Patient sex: M
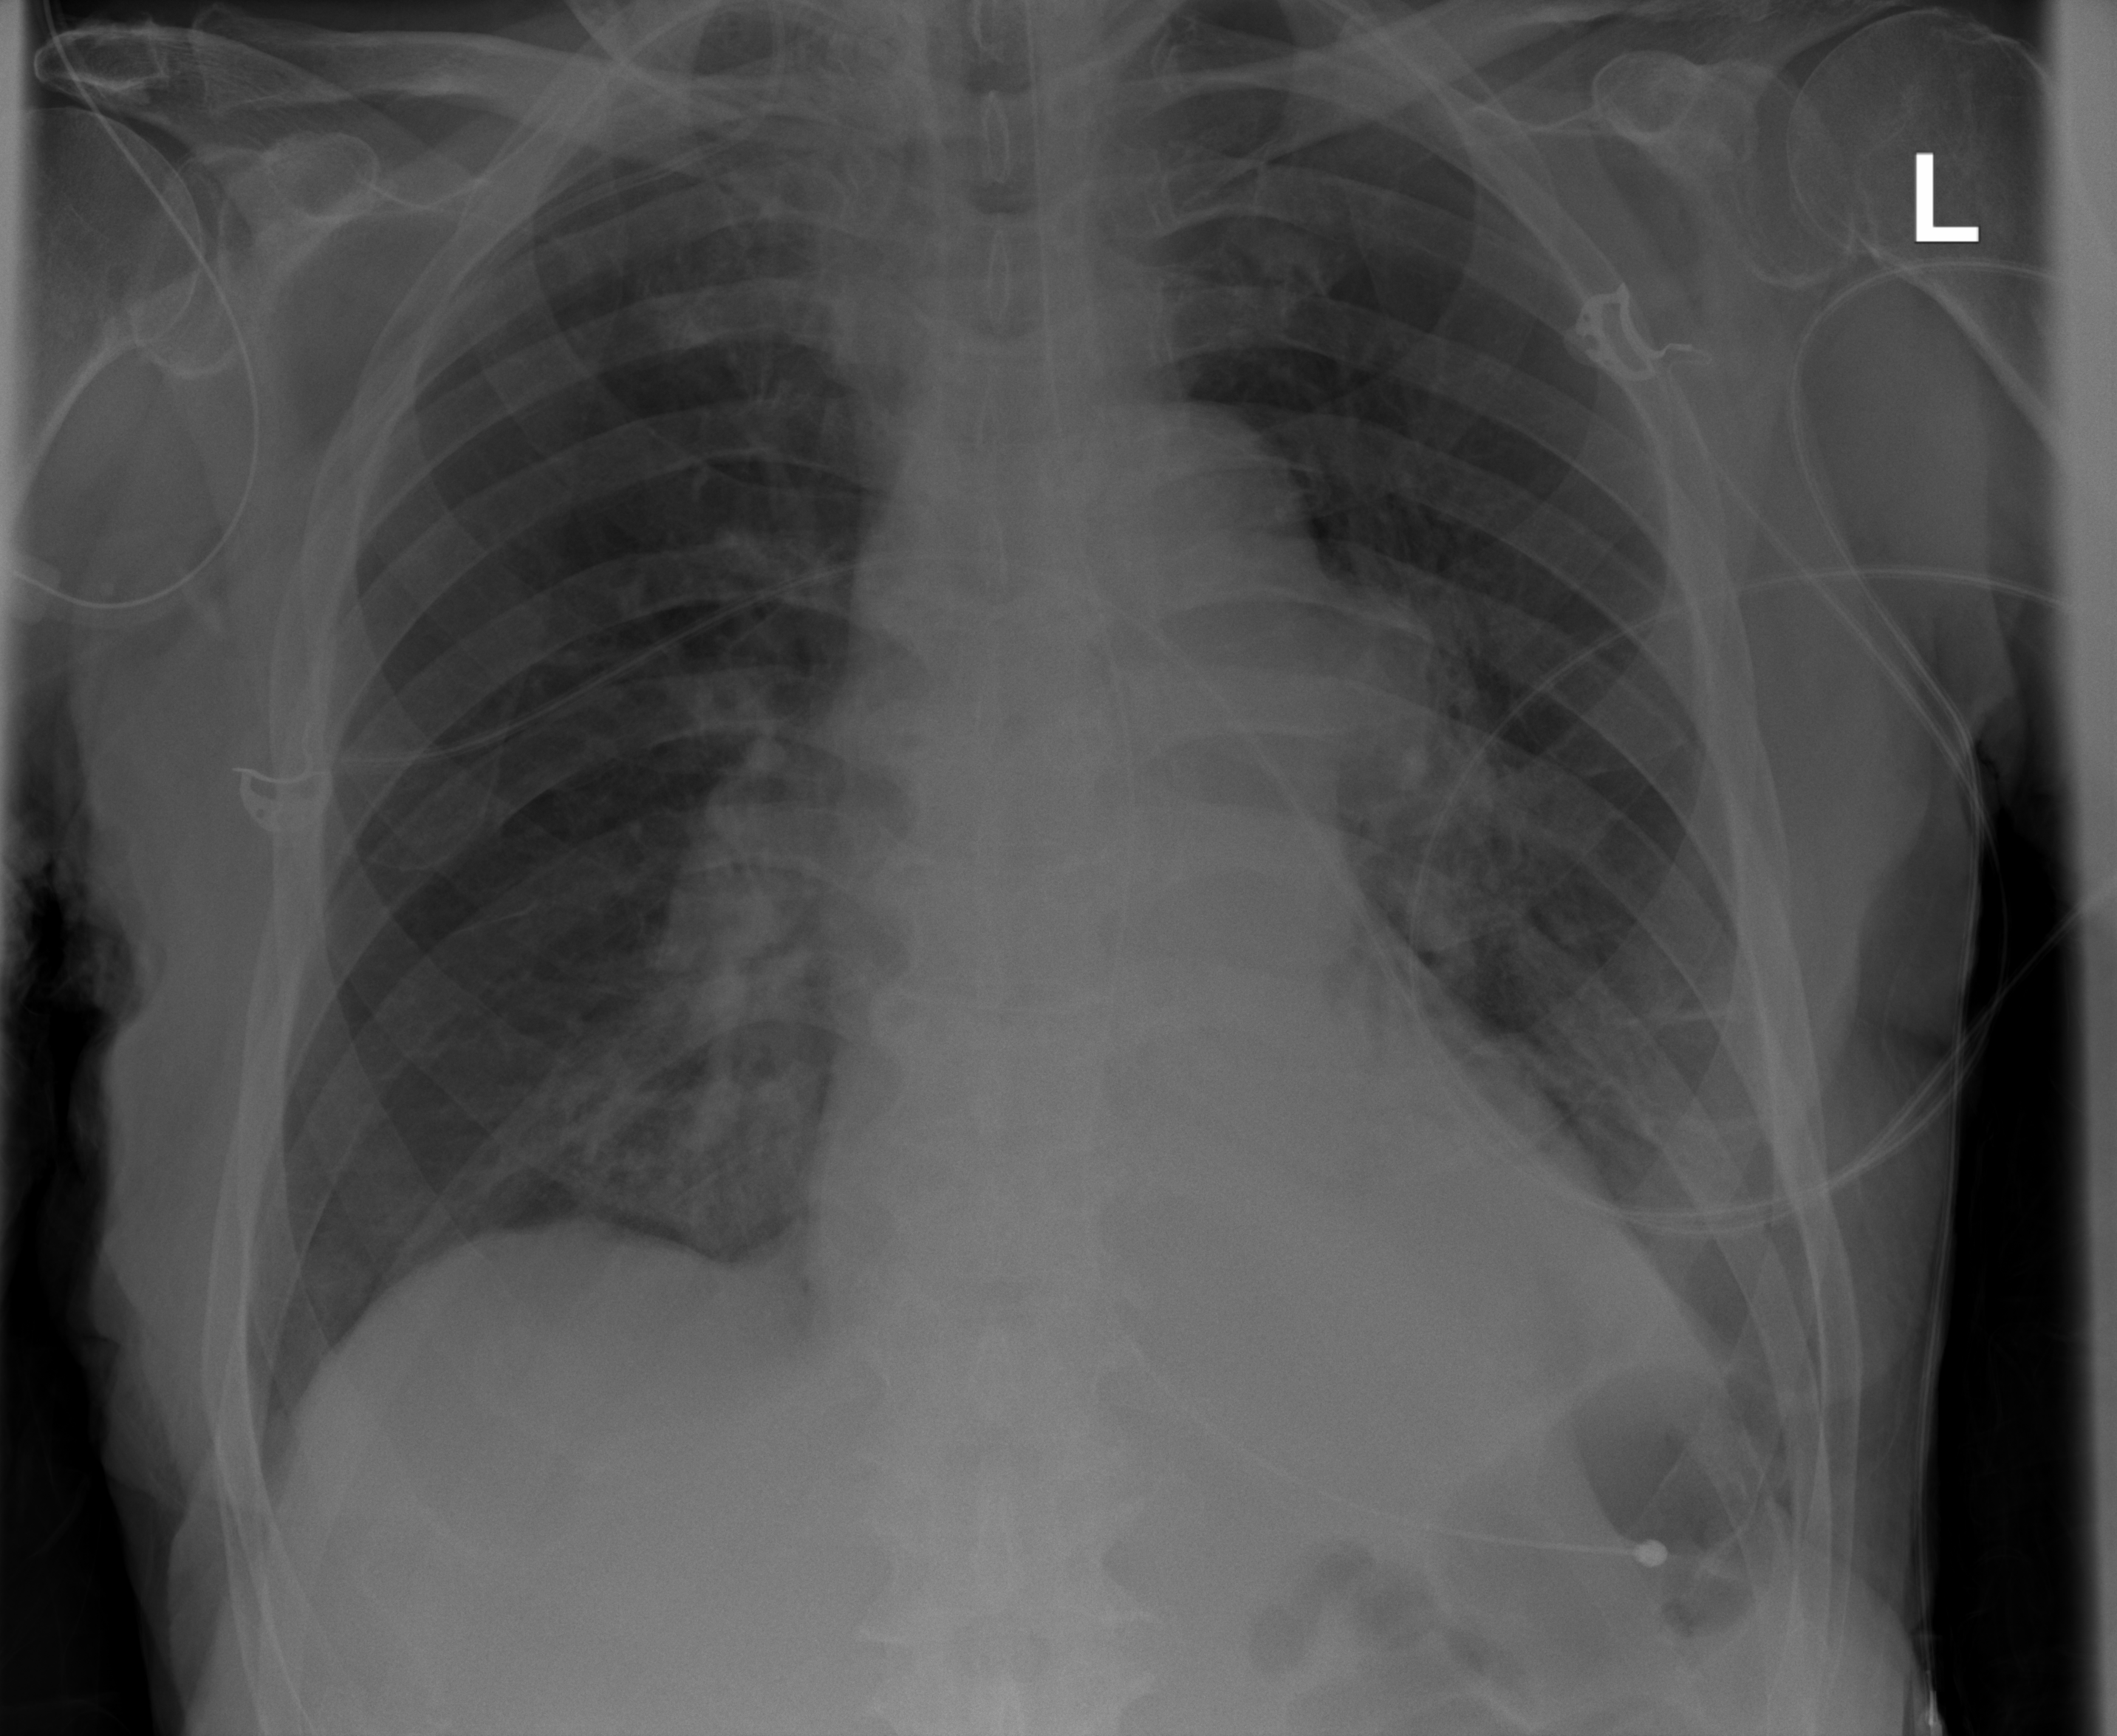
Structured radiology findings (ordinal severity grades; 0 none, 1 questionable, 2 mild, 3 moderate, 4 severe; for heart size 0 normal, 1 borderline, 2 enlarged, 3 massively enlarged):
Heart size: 0
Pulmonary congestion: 0
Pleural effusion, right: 0
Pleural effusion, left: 0
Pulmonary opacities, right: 0
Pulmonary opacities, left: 0
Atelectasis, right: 2
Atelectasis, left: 2